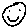
Label: smiley face